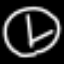
Label: clock